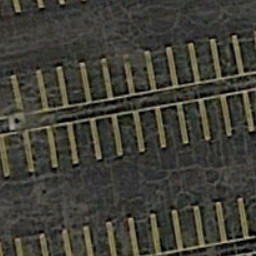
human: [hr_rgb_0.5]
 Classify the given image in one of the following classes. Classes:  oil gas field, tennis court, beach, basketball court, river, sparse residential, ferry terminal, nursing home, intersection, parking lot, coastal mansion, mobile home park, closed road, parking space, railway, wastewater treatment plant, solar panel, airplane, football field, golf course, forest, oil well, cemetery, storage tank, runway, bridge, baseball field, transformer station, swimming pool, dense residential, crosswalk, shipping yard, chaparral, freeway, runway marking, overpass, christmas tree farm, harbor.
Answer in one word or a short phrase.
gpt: parking space